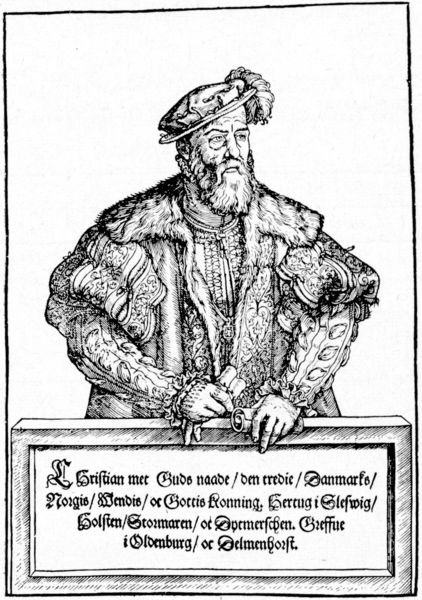
Titel: Bildnis von König Christian III von Dänemark
Künstler: Jakob Bink
Institution: (Seriendruck)
Schlagwörter: feder, hand, kopf, mann, umhang, weiß, finger, grau, handschuh, handschuhe, hut, mund, nase, profil, schwarz, stirn, zeichnung, blick, tuch, muster, bart, kappe, mütze, augen, falten, kragen, mensch, pelz, rahmen, vollbart, ärmel, bildnis, herr, hände, portrait, porträt, figur, gewand, mantel, reich, adel, person, lippen, locken, puffärmel, renaissance, federbusch, federhut, fell, schrift, furchen, grafik, graphik, könig, tafel, kartusche, inschrift, brauen, dekor, deutsch, edel, ring, name, schild, buch, rechteck, druck, radierung, stich, titel, schwarzweiß, text, pracht, brokat, fürst, rolle, pelzkragen, runzeln, mittelalter, wams, schriftrolle, edelmann, goethe, kupferstich, altdeutsch, latein, dänemark, buchmalerei, cranach, christian, kupferdruck, stattlich, oldenburg, dänisch, sehr persönlich, müttze, laein